Question: I have a 2 popup on myscreen which is linking one to another. when i click the 2nd popup it appears and when i close the pop up, the popup content goes off, but the backdrop still remains and disables the whole page.
html:
'''
<div id="license-temp" class="modal fade">
<div class="modal-dialog">
<div class="modal-content">
<div class="modal-body">
<div class="get-license-popup">
<div class="license-heading">Get License</div>
<br>
<div class="row">
<div class="col-md-5 col-sm-4 col-xs-8">
<div class="license-description reg">What is the duration of the usage?</div>
<div class="duration">
<select id="usage-time">
<option>1 Week - $0.9</option>
<option>1 Weeks - $2.0</option>
<option>1 Month - $5.0</option>
<option>2 Months - $10.0</option>
</select>
</div>
</div>
<div class="col-md-5 col-sm-4 col-xs-8"><div class="license-description reg">What is the preferred return method?</div>
<div class="return-method">
<div><input type="radio" value="auto"> Automatic Return</div>
<div><input type="radio" value="manual"> Manual Return</div>
</div>
</div>
</div>
<table class="get-license-confirm">
<tr>
<td><!--<a href="" class="btn btn-warning confirm-my-license">GET LICENSE</button>-->
<a href="#/my-licenses" class="btn btn-warning glicense">GET LICENSE</a></td>
</tr>
</table>
</div>
</div>
</div>
</div>
</div>
<div id="license" class="modal fade">
<div class="modal-dialog">
<div class="modal-content">
<div class="modal-body">
<!--<img class="modal-cont" src="images/license-popup.png">-->
<div class="purchase-license">
<div class="license-heading">Get License</div>
<table class="get-license-confirm">
<tr>
<td><!--<a href="" class="btn btn-warning confirm-my-license">GET LICENSE</button>-->
<a href="" class="btn btn-warning confirm-my-license">GET LICENSE</a></td>
</tr>
</table>
</div>
</div>
</div>
</div>
</div>
<div id="confirm-license" class="modal fade">
<div class="modal-dialog">
<div class="modal-content">
<div class="modal-body">
<div class="purchase-license">
<div class="license-heading">Confirm</div>
<table class="get-license-confirm">
<tr>
<td><a href="#/my-licenses" class="btn btn-warning buy">Confirm</a></td>
</tr>
</table>
</div>
</div>
</div>
</div>
</div>
'''
code:
'''
$(".get-me-license").click(function(){
$("#license").modal('show');
});
$(".get-me-license-tmp").click(function(){
$("#license-temp").modal('show');
});
$(".buy").click(function(){
$(".buy").modal('hide');
});
$(".confirm-my-license").click(function(){
$("#confirm-license").modal('show');
$('#license').modal('hide')
});
'''
After closing all popups it looks like below image...the backdrop still remains.

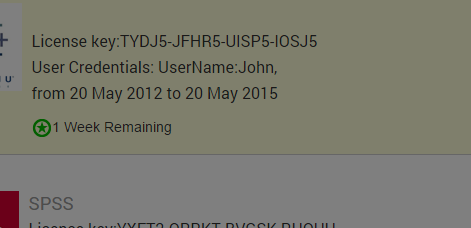
Answer: When you open modal then there is some style add in body and append div to body so you need to remove that style and that div.
Hi have solution for that.
'''
$(".get-me-license").click(function(){
$("#license").modal('show');
});
$(".get-me-license-tmp").click(function(){
$("#license-temp").modal('show');
});
$(".buy").click(function(){
$(".buy").modal('hide');
$('body').removeClass().removeAttr('style');$('.modal-backdrop').remove(); // added by me
});
$(".confirm-my-license").click(function(){
$("#confirm-license").modal('show');
$('#license').modal('hide');
$('body').removeClass().removeAttr('style');$('.modal-backdrop').remove(); // added by me
});
'''